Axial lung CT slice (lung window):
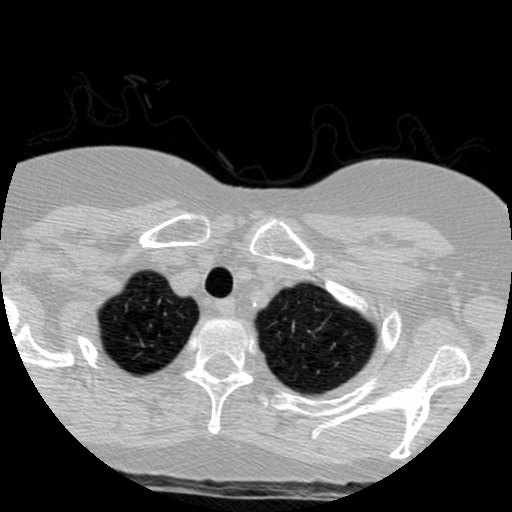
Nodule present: no